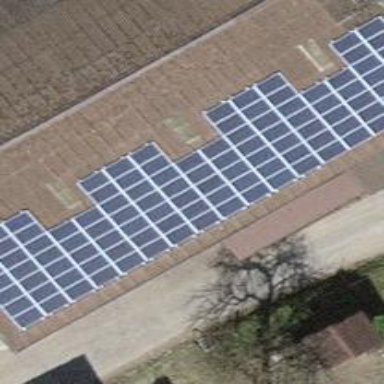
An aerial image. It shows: Solar power generator using photovoltaic method with solar photovoltaic panel types.